Aerial crown-view tile of a tropical tree (Barro Colorado Island, Panama), acquired 20250616:
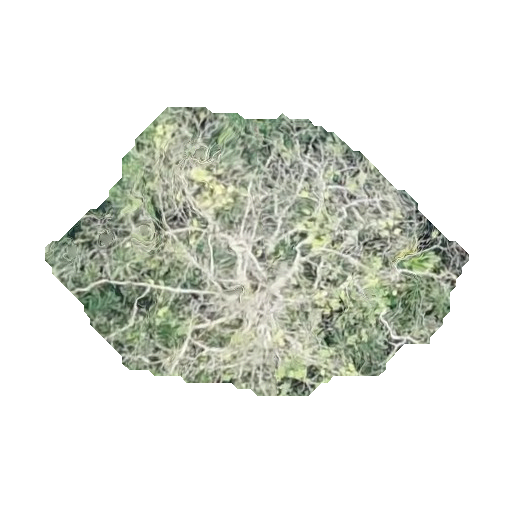
Species: Tabebuia rosea
GBIF accepted scientific name: Tabebuia rosea
Crown area: 120.262 m²